Field crop: maize
Growth stage: 1
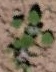
Species: chenopodium